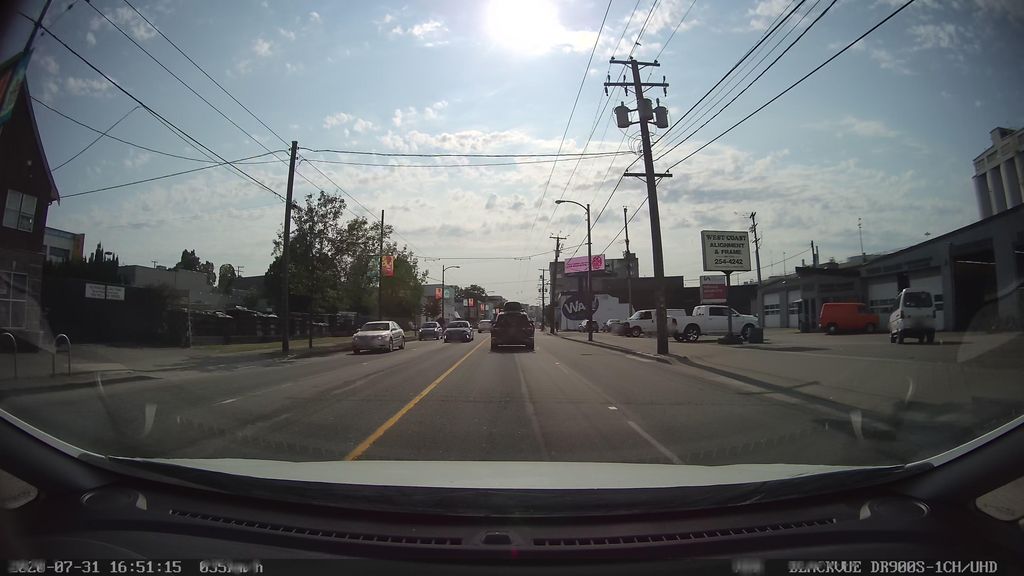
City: vancouver